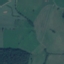
Label: Pasture